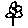
Label: flower